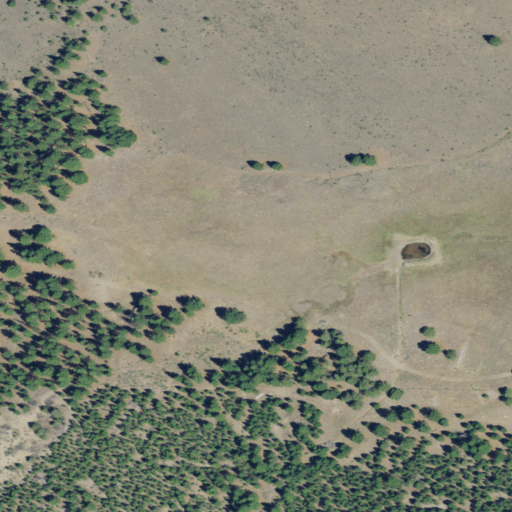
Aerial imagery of plain(s) in Oregon named Cashow Flat containing shrub, evergreen forest, herbaceous wetlands, woody wetlands, and grassland